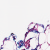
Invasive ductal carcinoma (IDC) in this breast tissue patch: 0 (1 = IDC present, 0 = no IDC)